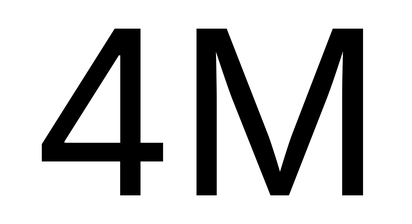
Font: Inter_Regular